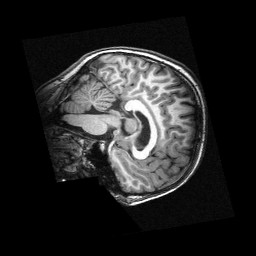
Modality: T1w
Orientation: sagittal
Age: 11
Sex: male
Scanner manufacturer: siemens
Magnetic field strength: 3 T
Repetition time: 2.3 s
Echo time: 0.00336 s